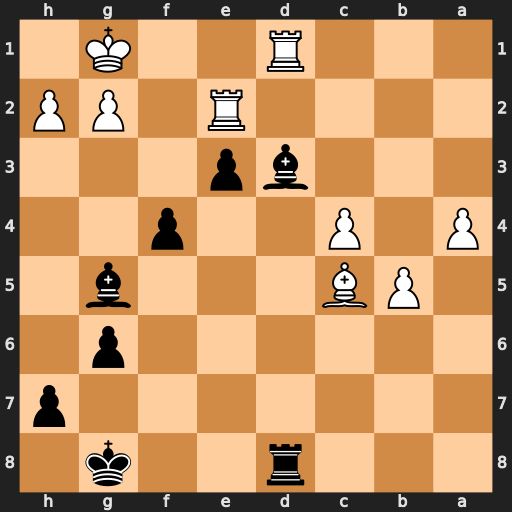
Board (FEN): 3r2k1/7p/6p1/1PB3b1/P1P2p2/3bp3/4R1PP/3R2K1
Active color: b
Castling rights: -
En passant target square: -
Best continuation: Bxe2 Rxd8+ Bxd8